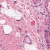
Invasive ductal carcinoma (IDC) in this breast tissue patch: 0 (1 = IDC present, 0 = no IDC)